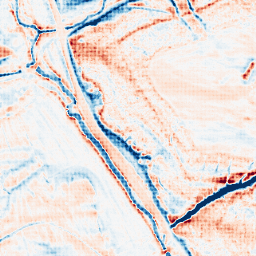
Category: classical
Decomposition family: gaussian_anisotropic
Decomposition parameters: sigma_x: 2
sigma_y: 5
Upsampling method: sinc_hamming
Upsampling parameters: scale: 4
kernel_size: 4
Upsampling scale: 4